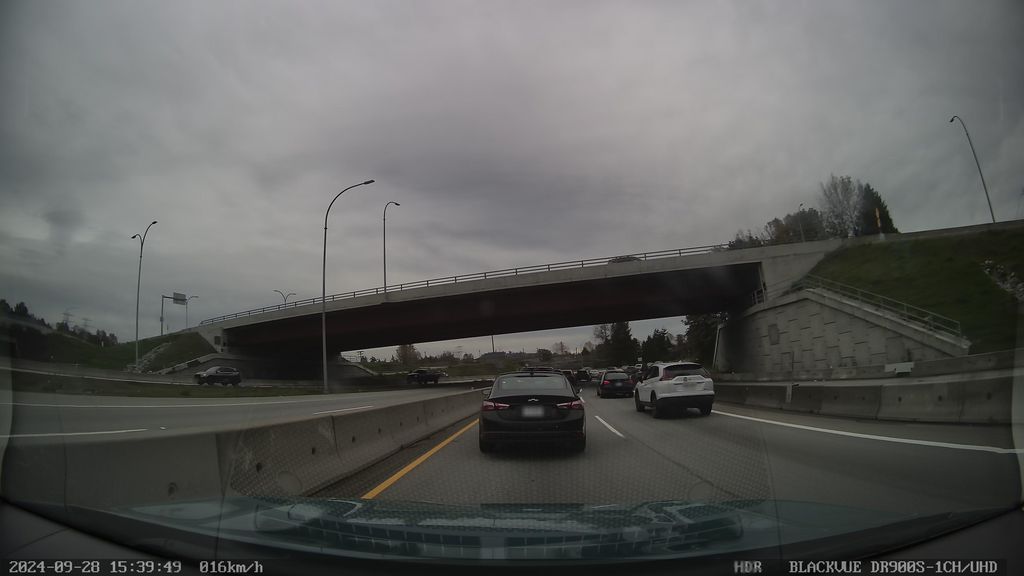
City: vancouver